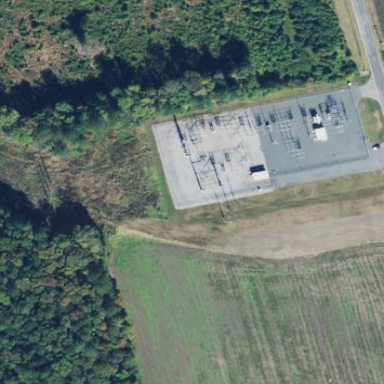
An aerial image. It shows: Power substation.